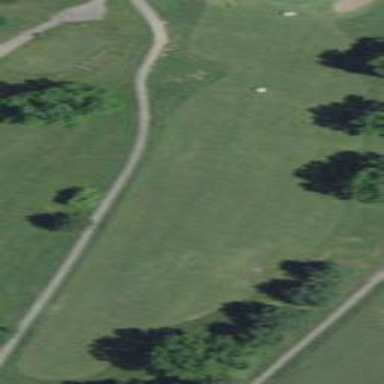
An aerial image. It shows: Grassy area designated as golf fairway.